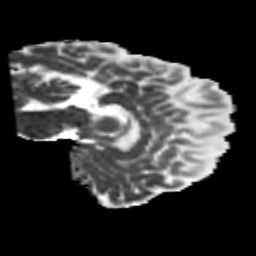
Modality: MD
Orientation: sagittal
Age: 38
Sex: male
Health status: healthy
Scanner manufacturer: siemens
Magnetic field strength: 3 T
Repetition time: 10.8 s
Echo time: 0.082 s